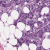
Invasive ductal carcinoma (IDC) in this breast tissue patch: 1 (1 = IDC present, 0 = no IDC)